Question: How can I merge 2 lines and take the longest length? 2 close lines that I need to merge
<URL>
what I have tried:
1. I translated 2 close lines to the origin
2. rotate it down to Ox-axes
3. Compare the length of 2 lines( I think this step I made mistakes). 3.1. I project endpoints of line 2( I call the line at original is line 1) down to Ox. Then I'll take 2 endpoints that create the longest length. 3.2. Here I only compare 5 cases
- Case 1:<URL>- Case 2:[
1. Rotate back to the original orientation
2. Move it back to the original order
Here is the result
<URL>
As you can see the length is not what I wanted to get. I think there is a mathematical problem.
You can test it by simply adding these 4 coordinates:
Line 1: (544,297) (598,19)
Line 2: (546,314) (583,122)
Line 3: (205,432) (340,449)
Line 4: (227,227) (340,450)
Edit: Sorry I forgot to post my code here. This is the first time I use github, I am sorry if it is not easy to see my code, please tell me about that as well, and I will fix this. Thank you.
<URL>
Edit 1: when I apply this method to another image, there is still a problem. I've been thinking for days, but still cannot come up with any idea.
<URL>
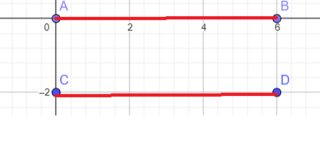
Answer: Assuming 'Xa < Xb' and 'Xc < Xd', the length of overlap is given by
'''
min(Xb, Xd) - max(Xa, Xc)
'''
From this value, as well as from the individual segment lengths and their distance, you can decide to merge or not. (If the value is negative, the segments do not overlap at all).
If you merge, the new endpoints are given by
'''
Xl= min(Xa, Xc), Xr= max(Xb, Xd)
'''